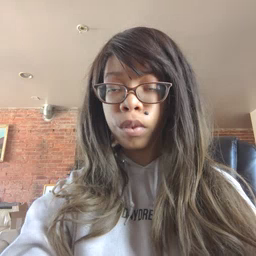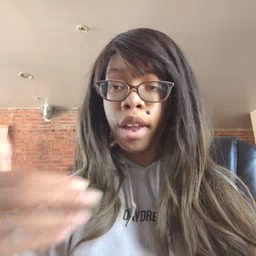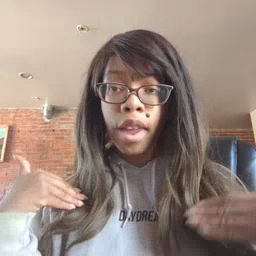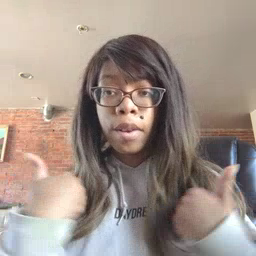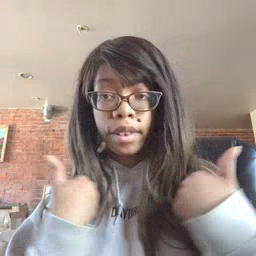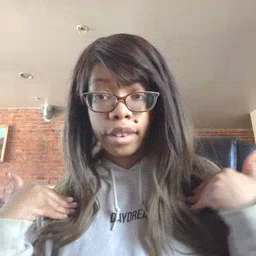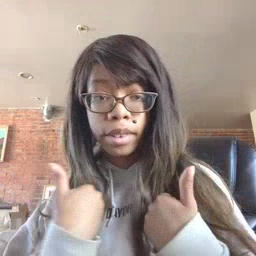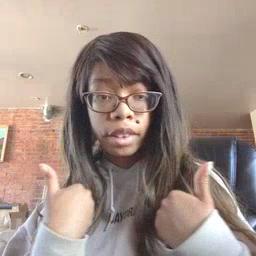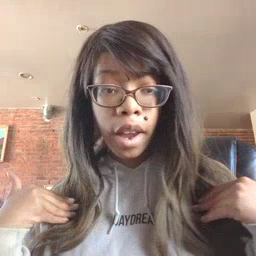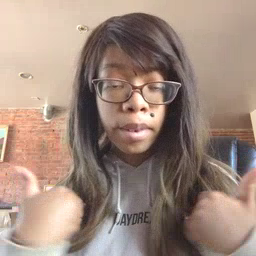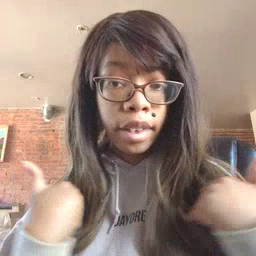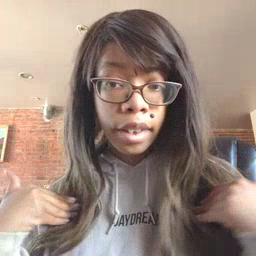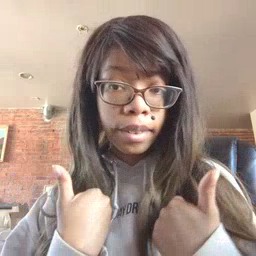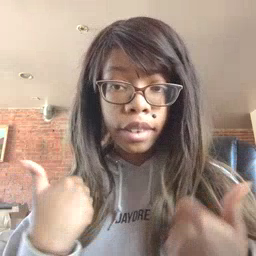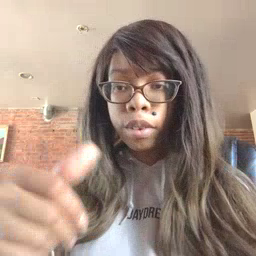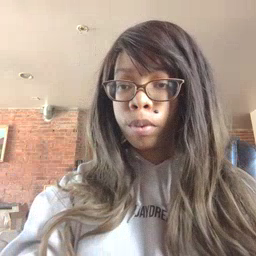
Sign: animal